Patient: sex M, age 61
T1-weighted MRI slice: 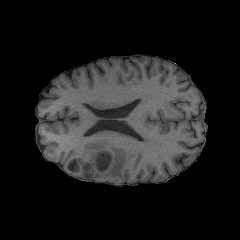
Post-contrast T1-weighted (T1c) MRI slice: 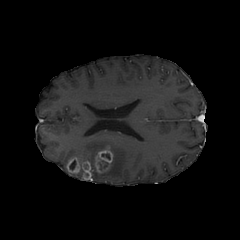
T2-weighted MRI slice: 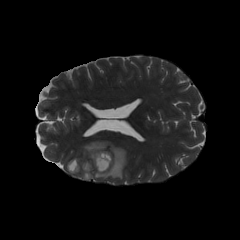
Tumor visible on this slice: yes
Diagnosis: Glioblastoma, IDH-wildtype
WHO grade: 4